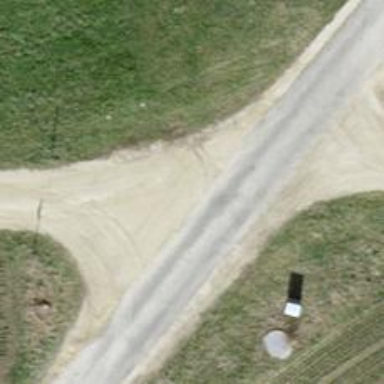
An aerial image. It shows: Give way road with guidepost for tourism.